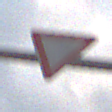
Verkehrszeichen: VorfahrtGewaehren
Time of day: SunriseSunset
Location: Outdoor (Nature)
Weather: PartlyCloudy
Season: NotSpecified
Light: Natural